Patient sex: F
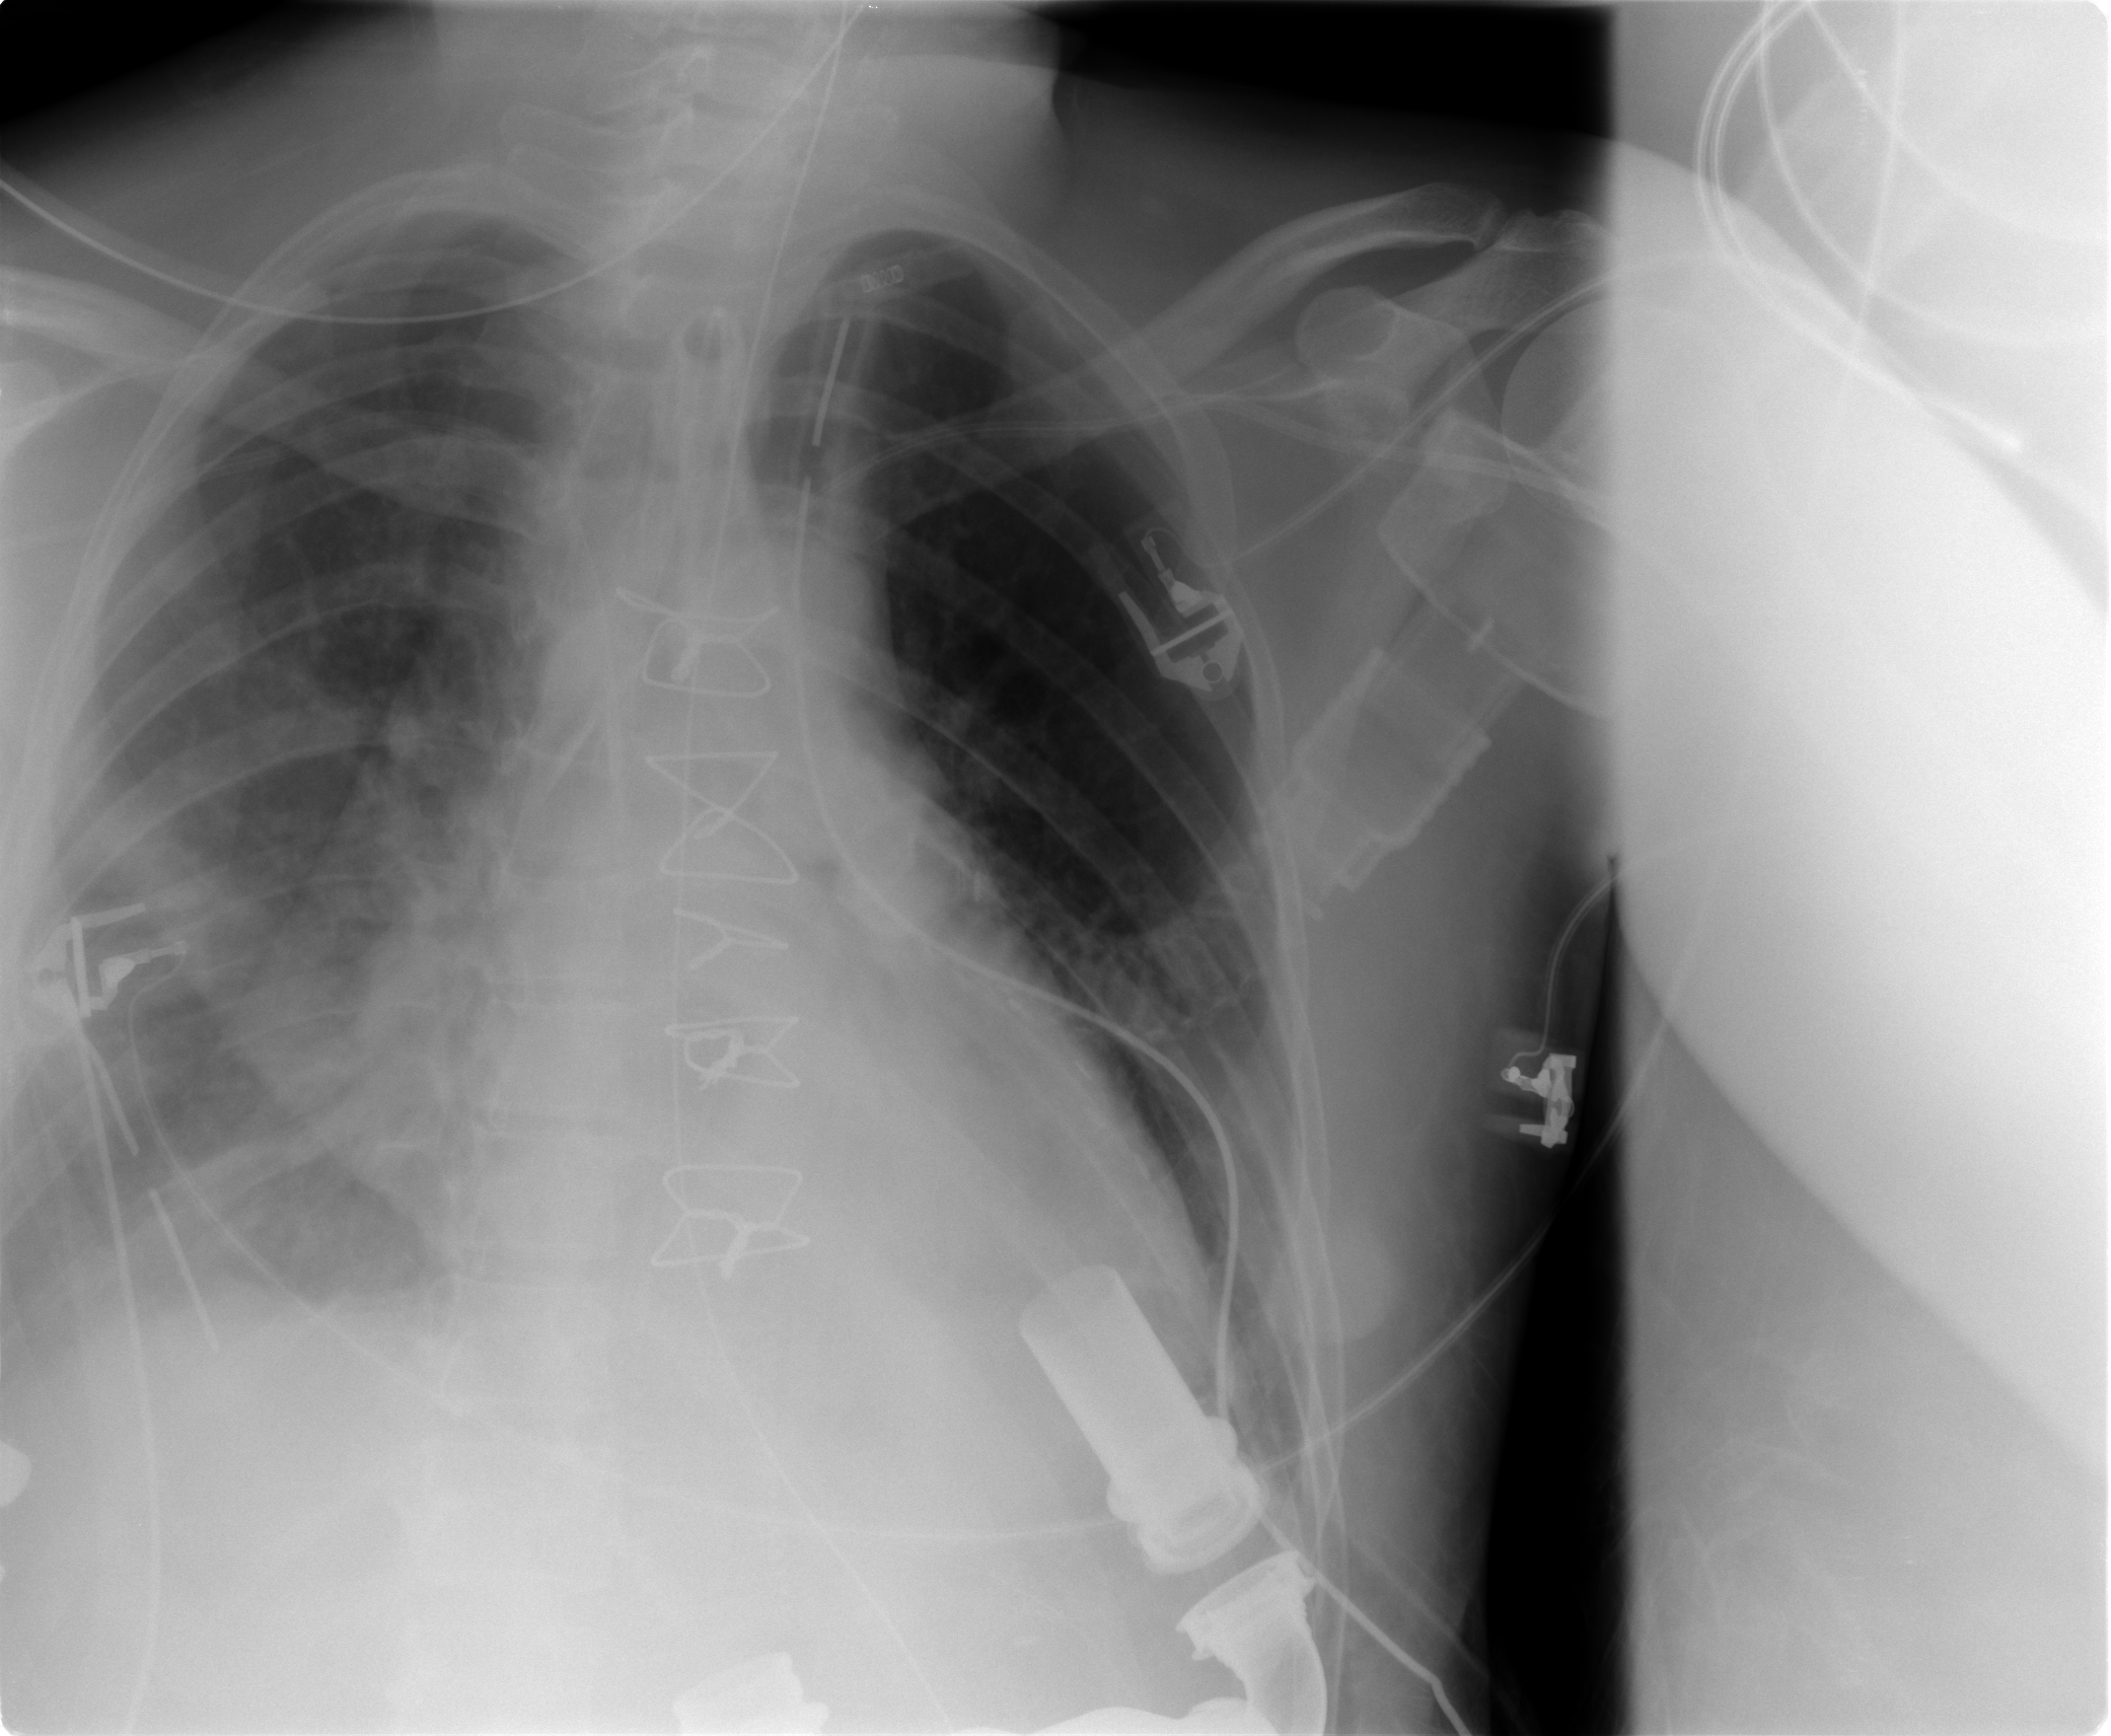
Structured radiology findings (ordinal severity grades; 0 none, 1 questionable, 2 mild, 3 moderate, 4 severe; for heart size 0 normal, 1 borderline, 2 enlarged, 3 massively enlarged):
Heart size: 0
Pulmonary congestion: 2
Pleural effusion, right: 2
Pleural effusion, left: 1
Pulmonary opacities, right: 1
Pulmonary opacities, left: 1
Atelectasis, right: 2
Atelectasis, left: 1